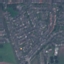
Land use / land cover: Residential